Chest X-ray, PA view. Patient: 60 years old, sex F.
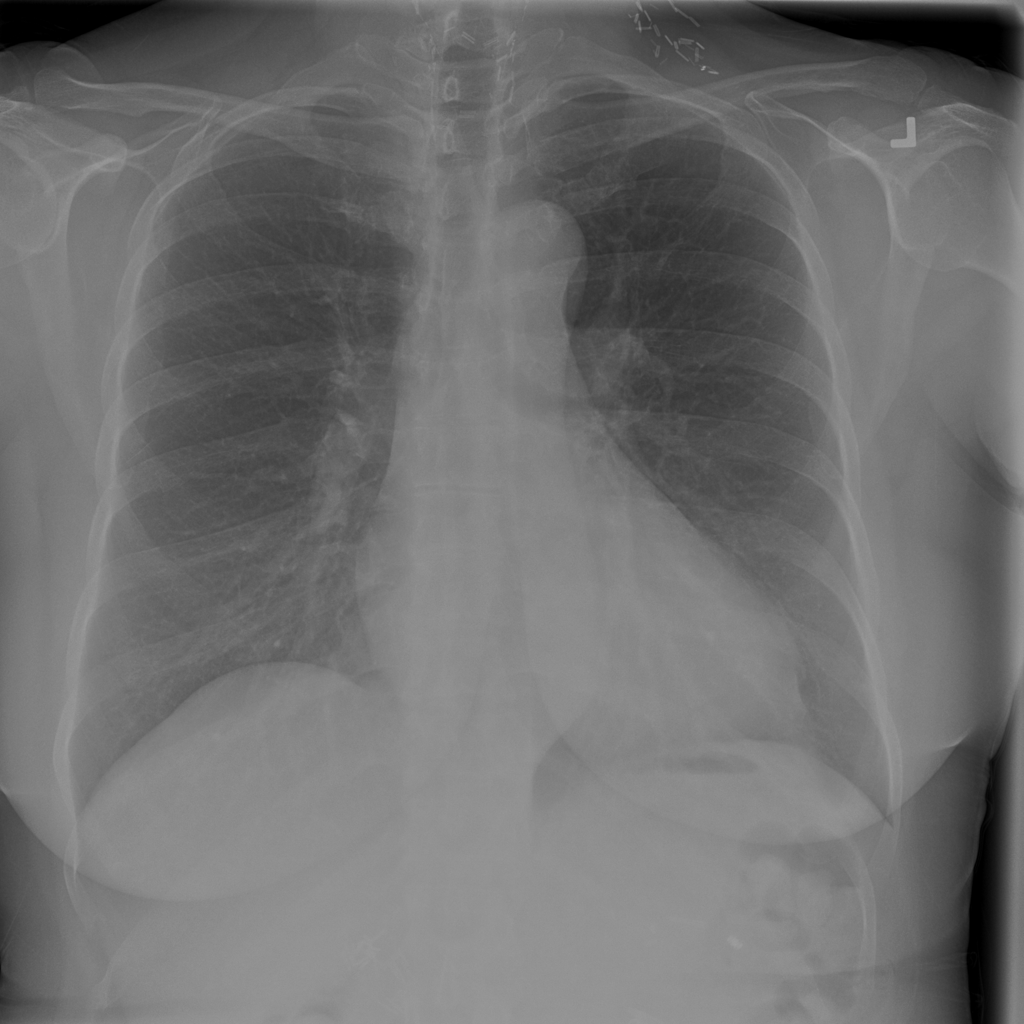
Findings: No Finding